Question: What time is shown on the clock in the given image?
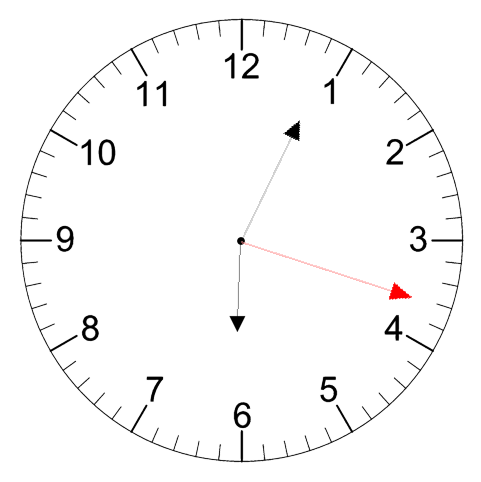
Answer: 06:04:18